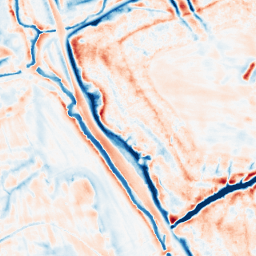
Category: edge_preserving
Decomposition family: bilateral
Decomposition parameters: d: 21
sigma_color: 75
sigma_space: 75
Upsampling method: bilinear
Upsampling parameters: scale: 4
Upsampling scale: 4